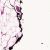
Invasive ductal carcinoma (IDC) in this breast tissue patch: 0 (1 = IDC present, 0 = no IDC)